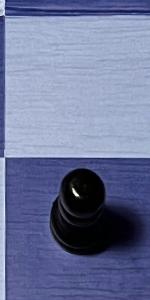
Label: Pawn_Black